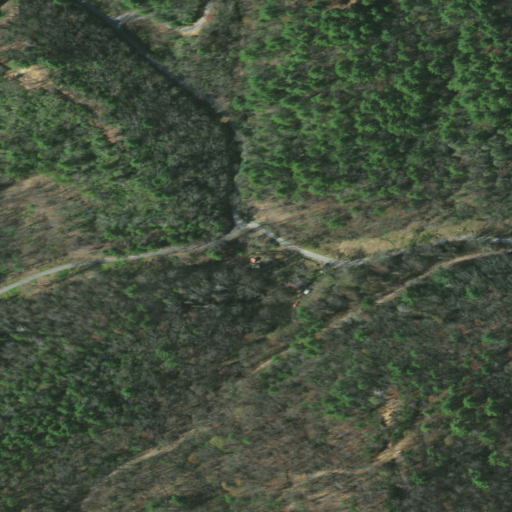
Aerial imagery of valley in Tennessee named Ridge Hollow containing mixed forest, open development, deciduous forest, and evergreen forest